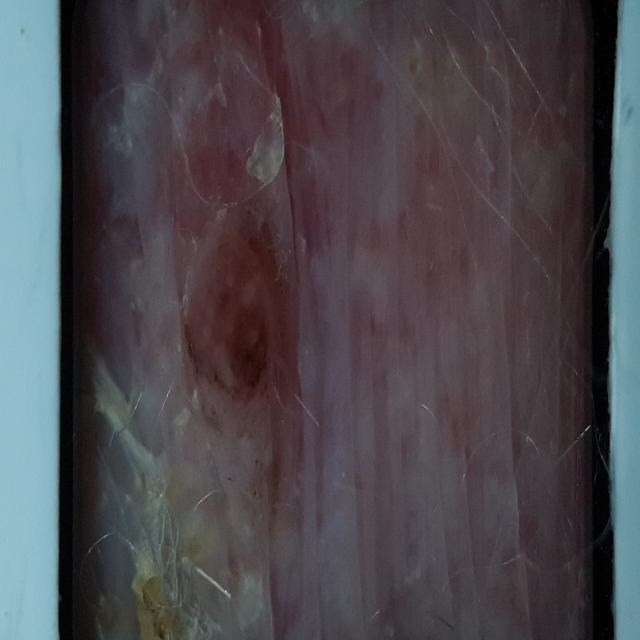
Canine hypersensitivity reaction — allergic skin response with urticaria, erythema, pruritus, and angioedema. May be food, environmental, or flea allergy related.